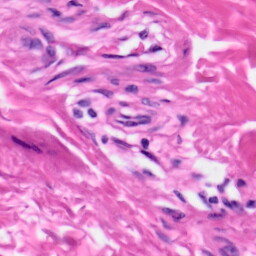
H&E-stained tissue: Skin